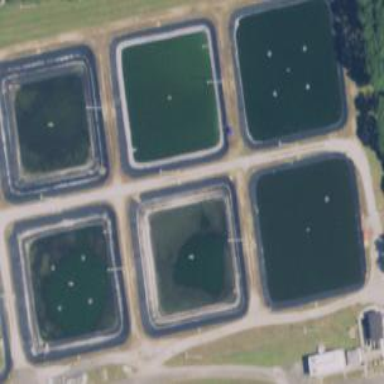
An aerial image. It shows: Body of wastewater.